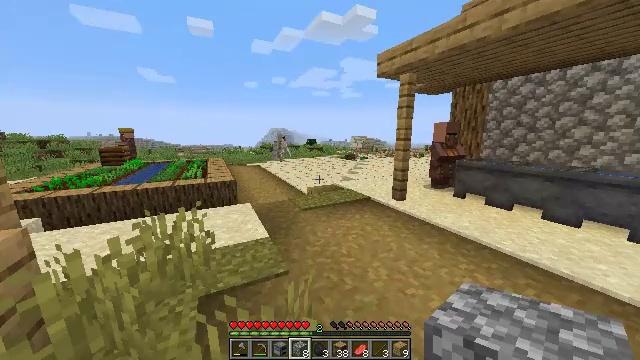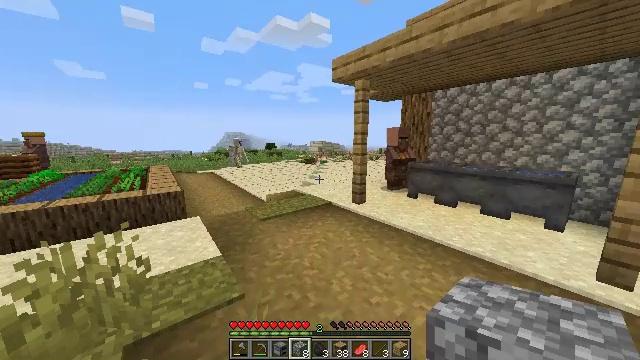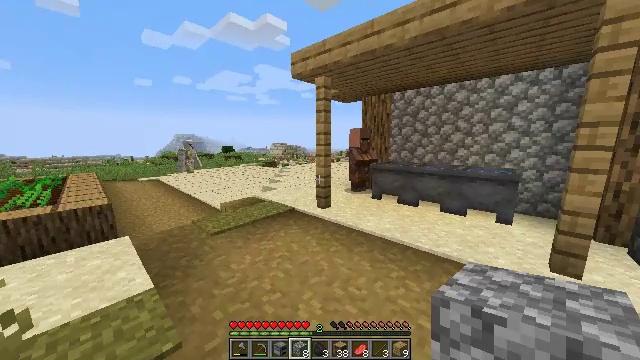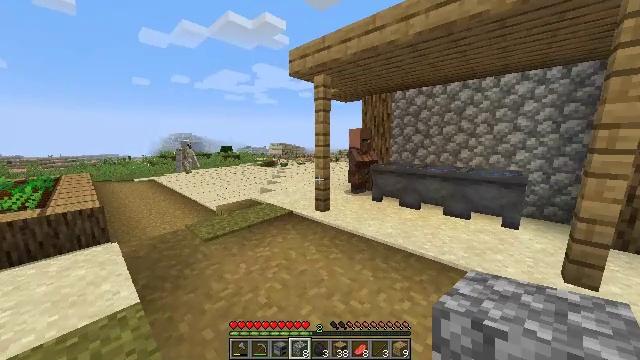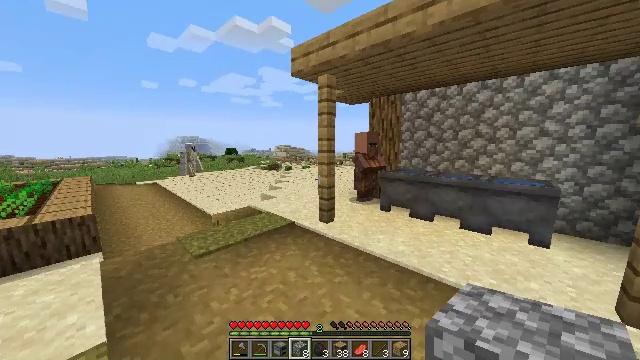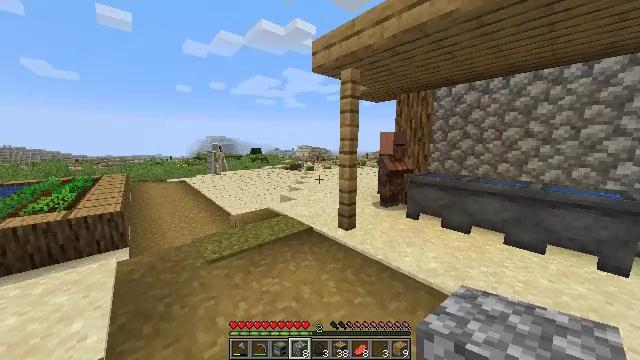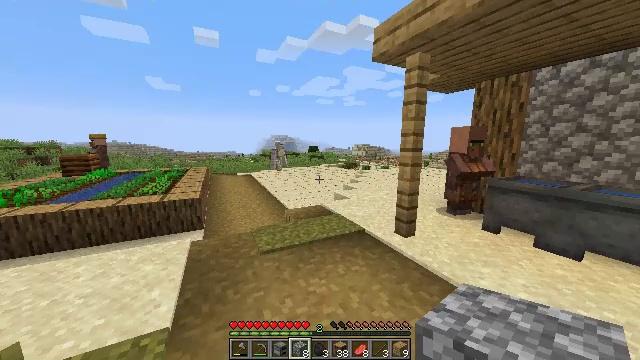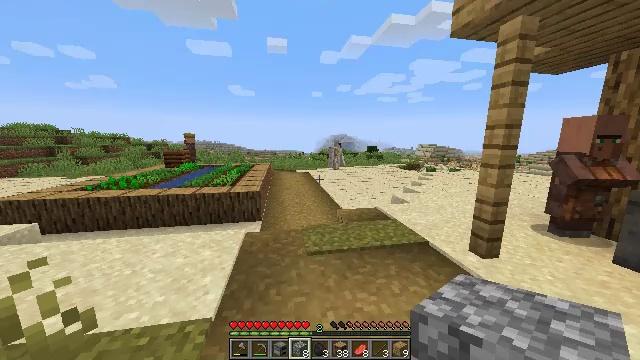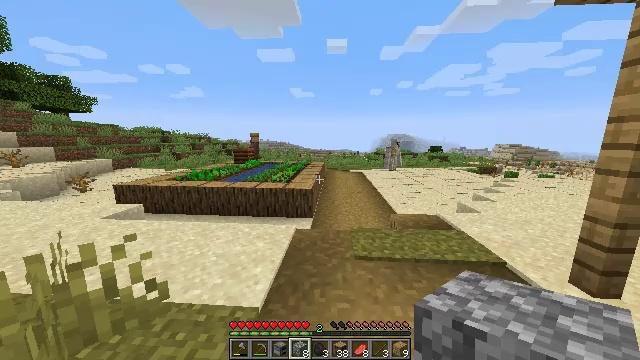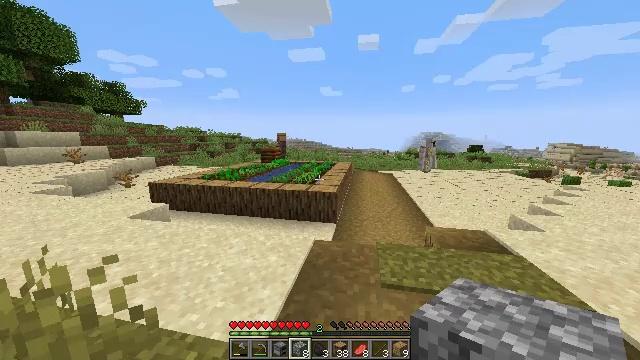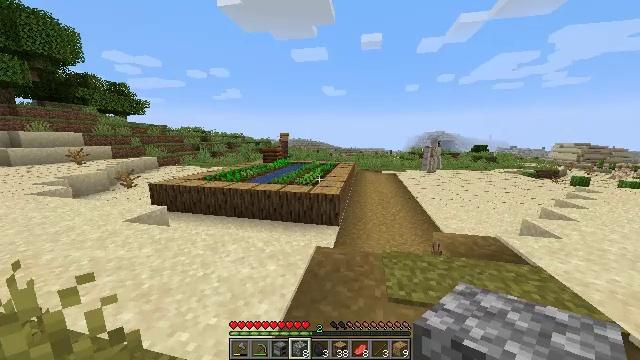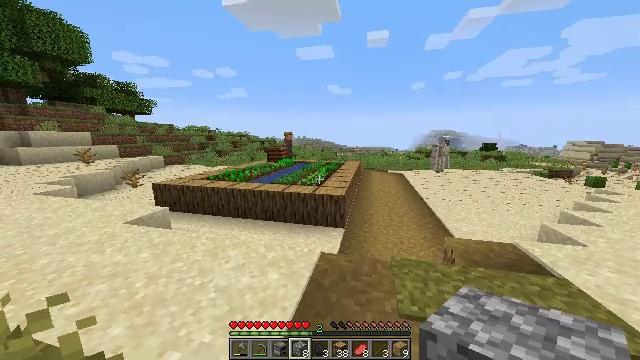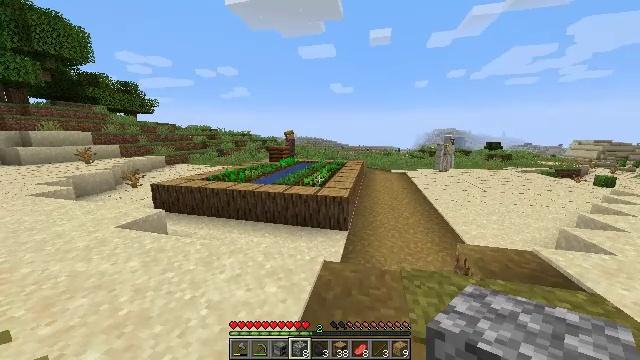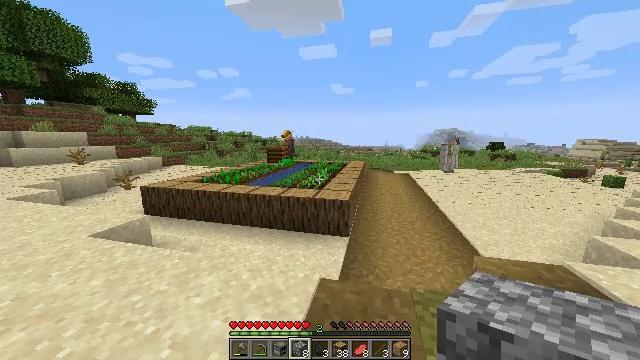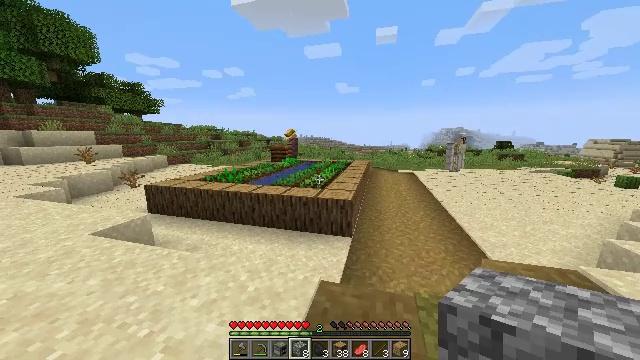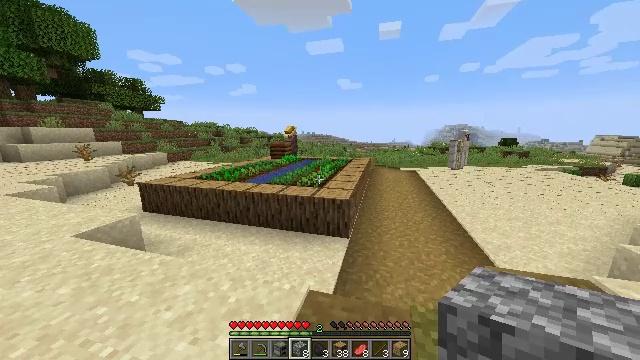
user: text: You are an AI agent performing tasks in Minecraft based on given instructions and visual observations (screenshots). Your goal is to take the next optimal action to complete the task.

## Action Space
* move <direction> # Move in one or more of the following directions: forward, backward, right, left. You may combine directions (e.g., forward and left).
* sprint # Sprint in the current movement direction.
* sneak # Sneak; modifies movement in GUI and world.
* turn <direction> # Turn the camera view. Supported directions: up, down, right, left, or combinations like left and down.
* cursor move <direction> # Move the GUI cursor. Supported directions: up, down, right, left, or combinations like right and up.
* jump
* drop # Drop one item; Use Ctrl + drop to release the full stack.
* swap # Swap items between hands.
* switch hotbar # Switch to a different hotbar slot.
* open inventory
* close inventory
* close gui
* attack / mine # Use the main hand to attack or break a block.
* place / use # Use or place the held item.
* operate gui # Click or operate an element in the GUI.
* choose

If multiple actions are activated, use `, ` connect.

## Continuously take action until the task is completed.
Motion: motion action
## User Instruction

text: Collect the composter for reuse.
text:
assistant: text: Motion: move forward, sprint, turn right
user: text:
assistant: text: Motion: move forward, sprint, turn right
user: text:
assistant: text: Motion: move forward
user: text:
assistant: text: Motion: move forward, sprint, turn left
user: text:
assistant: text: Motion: move forward, sprint, turn left
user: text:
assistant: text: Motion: move forward, sprint, turn left
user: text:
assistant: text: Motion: move forward, sprint, turn left
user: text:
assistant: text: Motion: move forward, sprint, turn left
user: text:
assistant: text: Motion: move forward, sprint, turn left
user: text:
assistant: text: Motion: move forward, sprint
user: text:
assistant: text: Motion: move forward, sprint, turn left
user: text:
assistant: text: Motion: move forward, sprint
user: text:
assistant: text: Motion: move forward and move right
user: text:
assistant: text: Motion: move forward and move right, turn left
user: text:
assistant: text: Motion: move forward and move right
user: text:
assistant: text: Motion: move forward and move right
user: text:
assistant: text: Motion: move forward and move right
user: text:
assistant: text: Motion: move forward and move right
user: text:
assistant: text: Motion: move forward and move right, turn left and down
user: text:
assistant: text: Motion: move forward and move right, turn left
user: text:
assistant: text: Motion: move forward and move right, turn left
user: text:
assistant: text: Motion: move forward and move right, turn left
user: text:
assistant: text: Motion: move forward and move right, sprint
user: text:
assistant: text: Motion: move forward and move right, sprint
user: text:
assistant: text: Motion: move forward and move right, sprint, turn left
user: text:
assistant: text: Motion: move forward and move right, sprint
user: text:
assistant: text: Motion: move forward, sprint, turn left
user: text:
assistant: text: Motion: move forward
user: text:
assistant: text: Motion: move forward
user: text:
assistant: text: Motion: move forward, turn right